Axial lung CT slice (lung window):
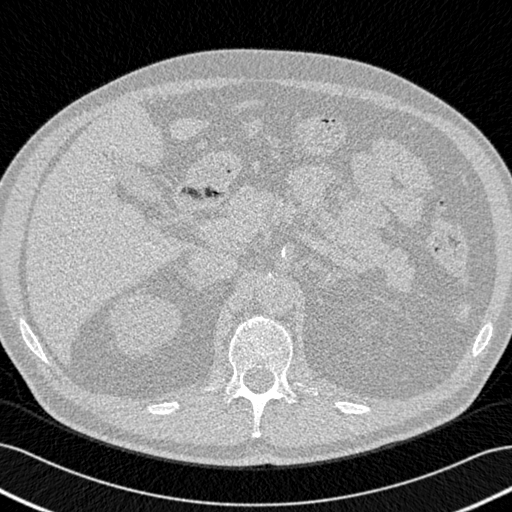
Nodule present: no